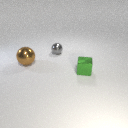
small gray metal sphere to the left of small green metal cube